如图所示，已知抛物线$\Gamma:y^2=x$，点$A,B,C,D$是抛物线上的四个点，其中$A,D$在第一象限，$B,C$在第四象限，满足$AB \parallel CD$，线段$AC$与$BD$交于点$H$.记线段$AB$与$CD$的中点分别为$M,N$.

(1)求抛物线$\Gamma$的焦点坐标；

(2)求证：点$M,H,N$三点共线；

(3)若$2|HM|=|HN|=2$，求四边形$ABCD$的面积.
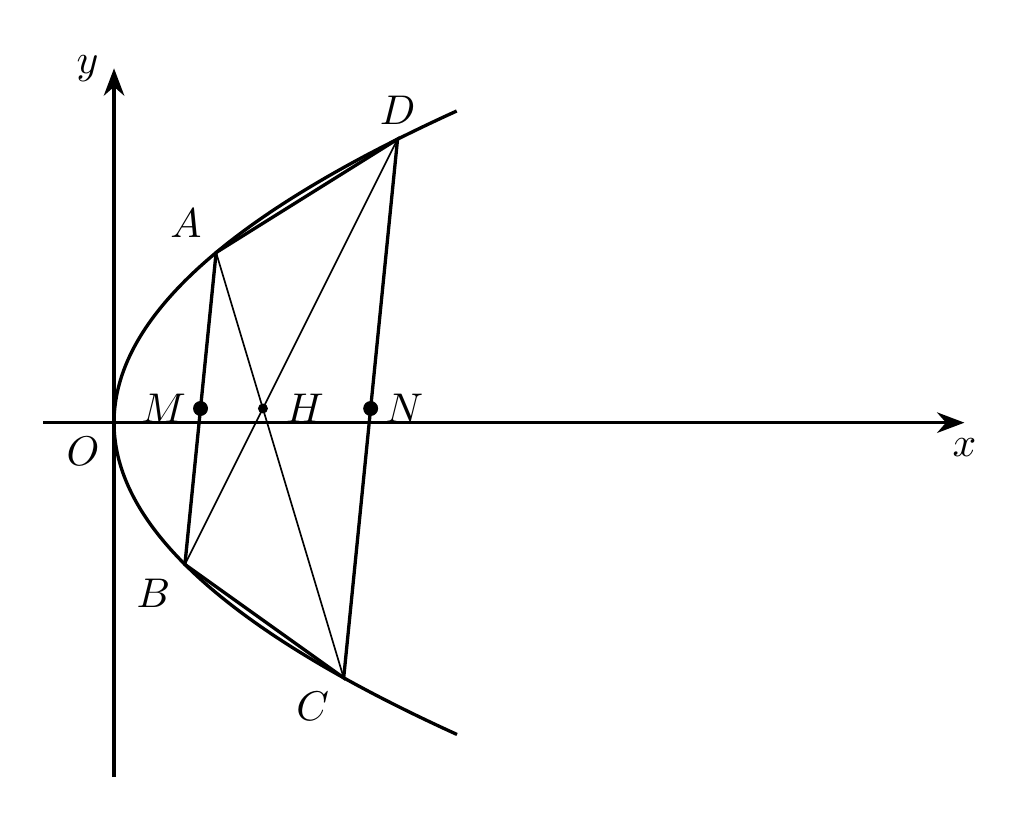
【解答】
\noindent \textbf{【答案】} (1)$\left(\dfrac{1}{4},0\right)$\\
(2)证明见解析；\\
(3)$9$

\noindent \textbf{【分析】}
(1) 由抛物线方程可直接得焦点坐标；

(2) 当直线$AB$，$CD$斜率不存在时，由对称性可证明结论；当直线$AB$，$CD$斜率存在时，设直线$MN$与线段$AC$，$BD$交点为$P$，$Q$，证明$P$，$Q$重合即$P$，$Q$为$H$时可证明结论；

(3) 由(2)结合$2|HM|=|HN|=2$，可得$S_{\triangle BCE}=\dfrac{3}{2}$，后由$\triangle AHB \sim \triangle CHD$，可得$S_{\triangle BCE}$与四边形$ABCD$面积组成部分的比例关系，即可得答案.

\noindent \textbf{【详解】}
(1) 因抛物线方程为$y^2=x$，则焦点坐标为$\left(\dfrac{1}{4},0\right)$；

(2) 证明：设$A(x_1,y_1)$，$B(x_2,y_2)$，$C(x_3,y_3)$，$D(x_4,y_4)$.

若$x_1=x_2$，$x_3=x_4$，则直线$AB$，$CD$斜率不存在，
由对称性，可知$M$，$N$，$H$均在$x$轴上，则$M$，$H$，$N$三点共线；

若$x_1 \neq x_2$，$x_3 \neq x_4$，则直线斜率存在，
直线$AB$方程为：$y=\dfrac{y_2-y_1}{x_2-x_1}(x-x_1)+y_1$，结合$y_1^2=x_1$，$y_2^2=x_2$，
则$y=\dfrac{y_2-y_1}{x_2-x_1}(x-x_1)+y_1 \Rightarrow \dfrac{(y-y_1)(y_2^2-y_1^2)}{y_2-y_1}+y_1^2=x \Rightarrow (y_1+y_2)y-y_1y_2=x$，

同理可得$CD$方程：$(y_3+y_4)y-y_3y_4=x$，$AC$方程：$(y_1+y_3)y-y_1y_3=x$，
$BD$方程：$(y_2+y_4)y-y_2y_4=x$.设$M(x_M,y_M)$，$N(x_N,y_N)$，
因$AB \parallel CD$，则$y_1+y_2=y_3+y_4 \Rightarrow \dfrac{y_1+y_2}{2}=\dfrac{y_3+y_4}{2} \Rightarrow y_M=y_N$.
则直线$MN$与$x$轴平行，设直线$MN$与线段$AC$，$BD$交点为$P(x_P,y_P)$，$Q(x_Q,y_Q)$.

将$y=\dfrac{y_1+y_2}{2}$代入直线$AC$方程，
则$x_P=(y_1+y_3)\cdot\dfrac{y_1+y_2}{2}-y_1y_3=\dfrac{y_1^2+y_2(y_1+y_3)-y_1y_3}{2}$；

将$y=\dfrac{y_3+y_4}{2}$代入直线$BD$方程，
则$x_Q=(y_2+y_4)\cdot\dfrac{y_3+y_4}{2}-y_2y_4=\dfrac{y_4^2+y_3(y_2+y_4)-y_2y_4}{2}$.

注意到$x_P-x_Q=\dfrac{y_1^2+y_2(y_1+y_3)-y_1y_3-y_4^2-y_3(y_2+y_4)+y_2y_4}{2}$
$=\dfrac{y_1^2+y_1y_2-y_1y_3-(y_4^2+y_3y_4-y_2y_4)}{2}=\dfrac{y_1(y_1+y_2-y_3)-y_4(y_4+y_3-y_2)}{2}$
$=\dfrac{y_1y_4-y_4y_1}{2}=0$，又$y_P=y_Q=y_M=y_N$，则$P$，$Q$两点重合，
即$P$，$Q$为线段$AC$与$BD$交点$H$，且点$M,H,N$三点共线；

(3) 由(2)，直线$MN$与$x$轴平行，
则$2|HM|=|HN|=2 \Rightarrow 2(x_H-x_M)=x_N-x_H=2$.

又$x_M=\dfrac{x_1+x_2}{2}=\dfrac{y_1^2+y_2^2}{2}$，同理可得$x_N=\dfrac{y_3^2+y_4^2}{2}$，

又由(2) $x_H=\dfrac{y_1^2+y_2(y_1+y_3)-y_1y_3}{2}=\dfrac{y_4^2+y_3(y_2+y_4)-y_2y_4}{2}$，

则$x_H-x_M=\dfrac{y_1^2+y_2(y_1+y_3)-y_1y_3}{2}-\dfrac{y_1^2+y_2^2}{2}=1 \Rightarrow y_2(y_1+y_3)-y_1y_3-y_2^2=2$，
$x_N-x_H=2=\dfrac{y_3^2+y_4^2}{2}-\dfrac{y_4^2+y_3(y_2+y_4)-y_2y_4}{2} \Rightarrow y_3^2-y_3(y_2+y_4)+y_2y_4=4$

由$y_1+y_2=y_3+y_4$，则$y_3^2-y_3(y_2+y_1+y_2-y_3)+y_2(y_1+y_2-y_3)=4$，
即$2y_3^2+y_2^2-3y_2y_3-y_1y_3+y_1y_2=4$.

则$2y_3^2+y_2^2-3y_2y_3-y_1y_3+y_1y_2-\left[y_2(y_1+y_3)-y_1y_3-y_2^2\right]=2$
$\Rightarrow 2y_3^2+2y_2^2-4y_2y_3=2 \Rightarrow (y_3-y_2)^2=1 \Rightarrow |y_3-y_2|=1$.

如图，过$B$作$MN$平行线，交$CD$为$E$，则四边形$MBEN$为平行四边形，
结合$2|HM|=|HN|=2$，则$|BE|=3$，$S_{\triangle BCE}=\dfrac{1}{2}|BE|\cdot|y_3-y_2|=\dfrac{3}{2}$.

因$AB \parallel CD$，则$\triangle AHB \sim \triangle CHD$，结合$2|HM|=|HN|$，
则$\dfrac{|AB|}{|CD|}=\dfrac{|MH|}{|NH|}=\dfrac{|AH|}{|CH|}=\dfrac{|BH|}{|DH|}=\dfrac{1}{2}$，又$M$为$AB$中点，则$N$为$DE$中点.

则$S_{\triangle BCE}=S_{\triangle BNE}=\dfrac{1}{4}S_{\triangle BCD}$，$S_{\triangle BCD}=2S_{\triangle ABD}$，

则四边形$ABCD$的面积$S=S_{\triangle BCD}+S_{\triangle ABD}=6S_{\triangle BCE}=6\times\dfrac{3}{2}=9$.

\noindent \textbf{【点睛】} 关键点睛：对于所涉点较多的圆锥曲线综合问题，常不设直线，而改为设点，并用点的坐标结合曲线方程化简直线方程；对于不规则图形面积，常分割为多个三角形求面积.
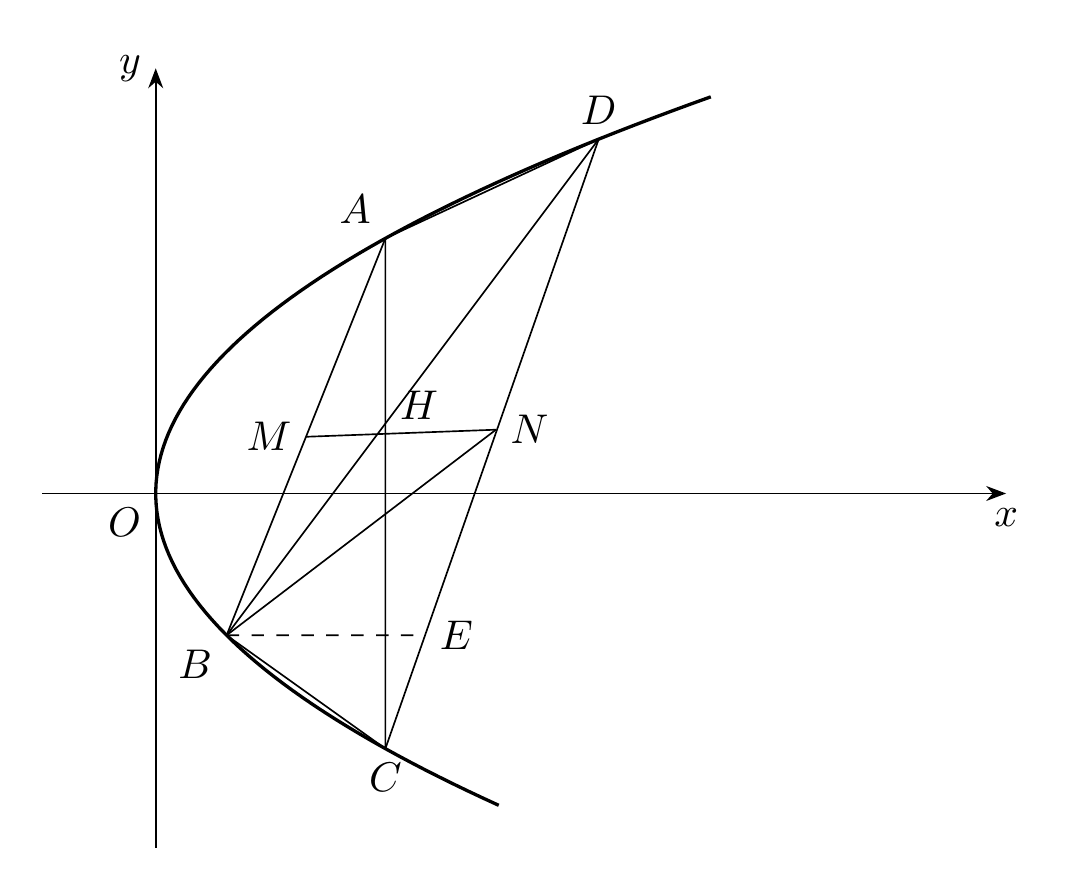